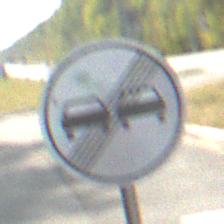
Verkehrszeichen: EndeUeberholverbot
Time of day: MorningAfternoon
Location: Outdoor (Suburban)
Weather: Clear
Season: NotSpecified
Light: Natural